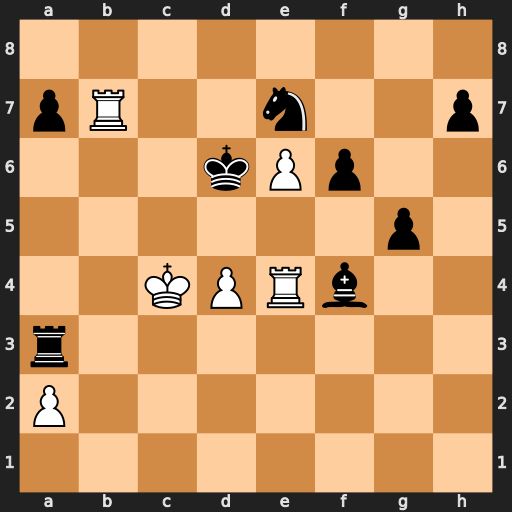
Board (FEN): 8/pR2n2p/3kPp2/6p1/2KPRb2/r7/P7/8
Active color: w
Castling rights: -
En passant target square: -
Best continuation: Rd7+ Kc6 Rxe7